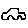
Label: car